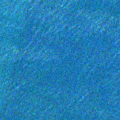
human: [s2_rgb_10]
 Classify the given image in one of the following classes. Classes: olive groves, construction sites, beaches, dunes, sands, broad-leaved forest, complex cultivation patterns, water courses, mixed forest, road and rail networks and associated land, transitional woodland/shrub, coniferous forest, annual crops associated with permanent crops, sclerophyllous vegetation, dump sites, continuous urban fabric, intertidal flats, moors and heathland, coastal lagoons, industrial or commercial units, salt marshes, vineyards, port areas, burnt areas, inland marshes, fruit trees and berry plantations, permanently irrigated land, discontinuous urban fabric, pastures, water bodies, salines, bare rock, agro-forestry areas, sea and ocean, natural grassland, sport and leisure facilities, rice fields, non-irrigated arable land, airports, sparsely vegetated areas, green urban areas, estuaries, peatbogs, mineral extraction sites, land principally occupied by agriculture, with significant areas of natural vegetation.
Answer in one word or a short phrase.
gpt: sea and ocean